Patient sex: F
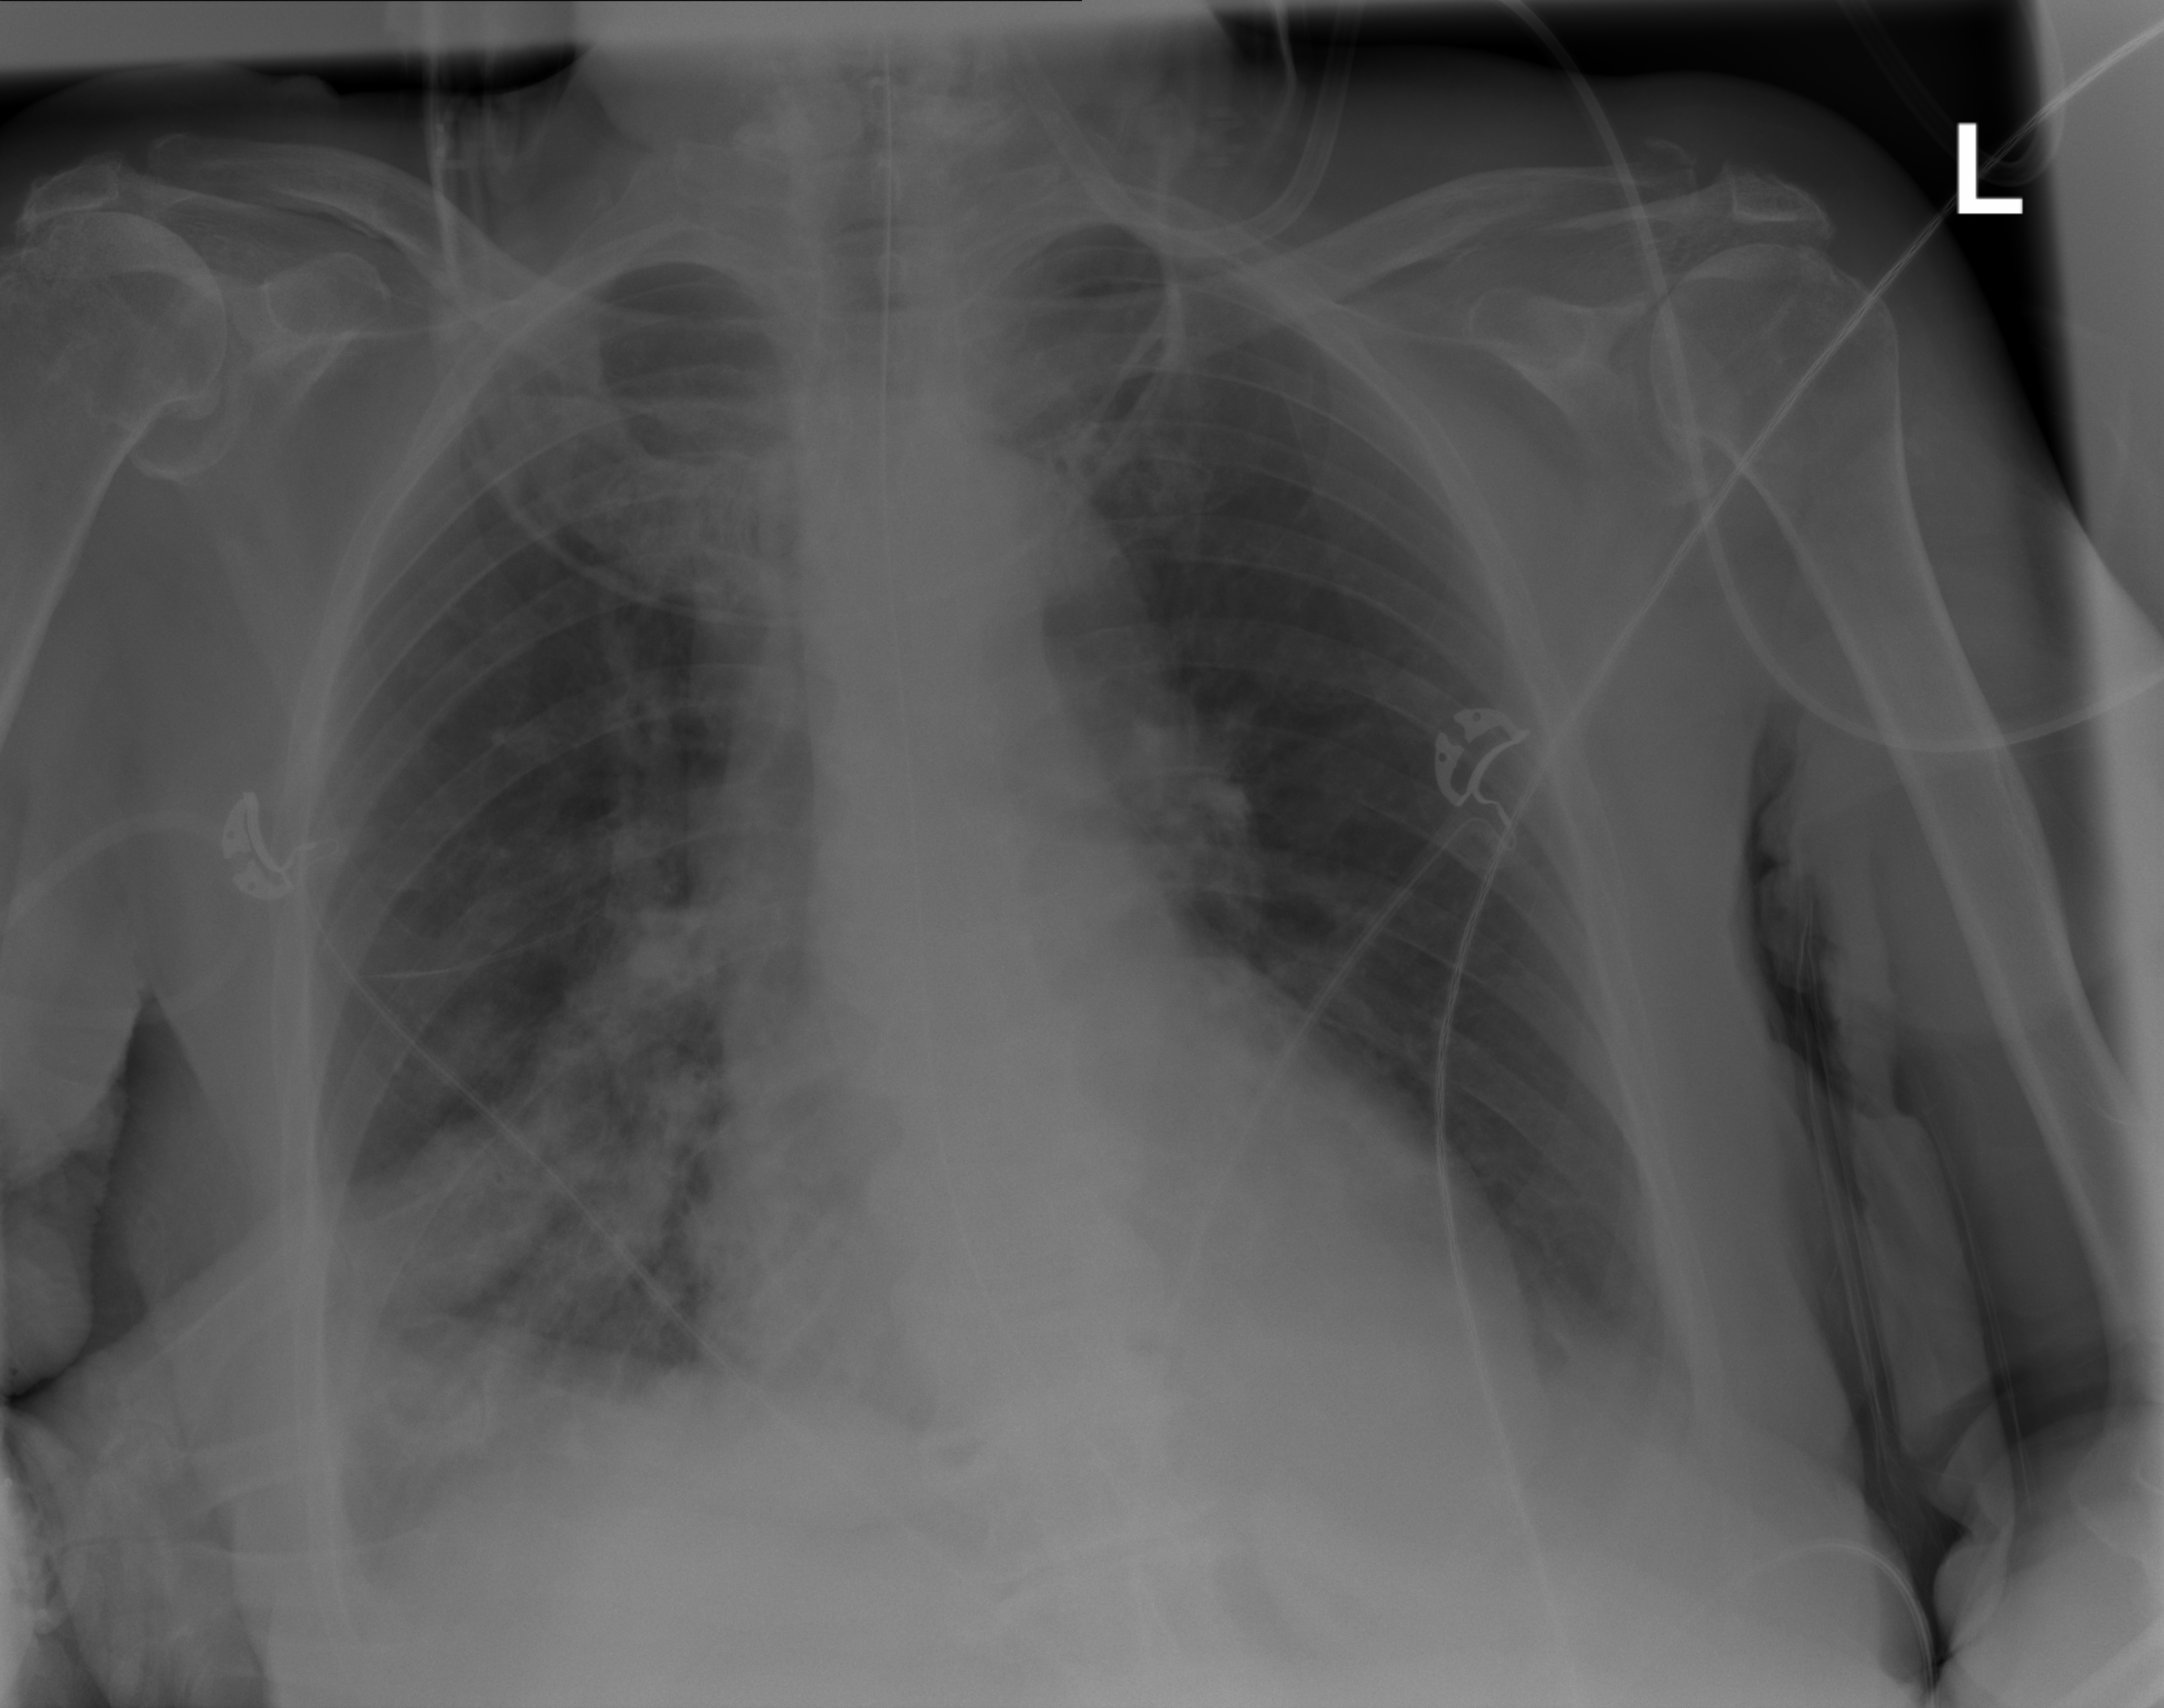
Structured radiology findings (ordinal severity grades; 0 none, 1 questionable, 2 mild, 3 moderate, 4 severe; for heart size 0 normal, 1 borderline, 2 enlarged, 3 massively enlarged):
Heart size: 1
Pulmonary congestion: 0
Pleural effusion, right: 2
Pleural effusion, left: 0
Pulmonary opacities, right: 2
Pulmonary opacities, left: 0
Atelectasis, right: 2
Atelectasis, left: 0